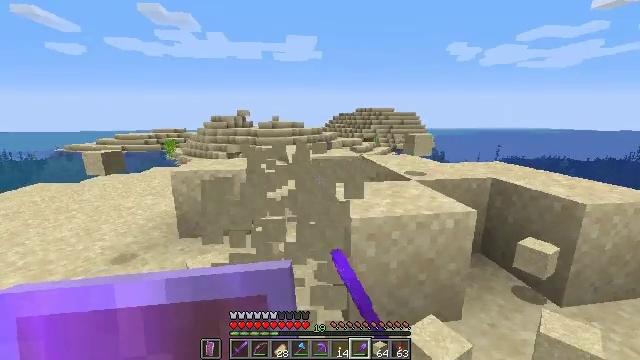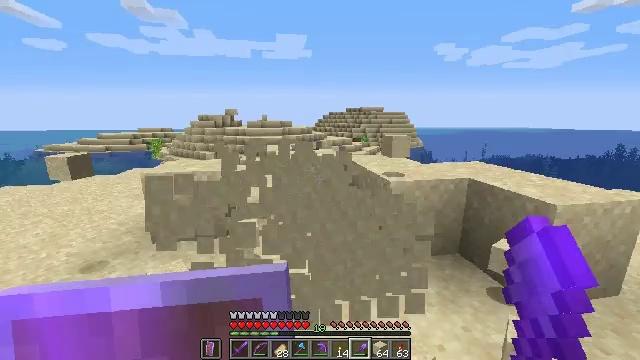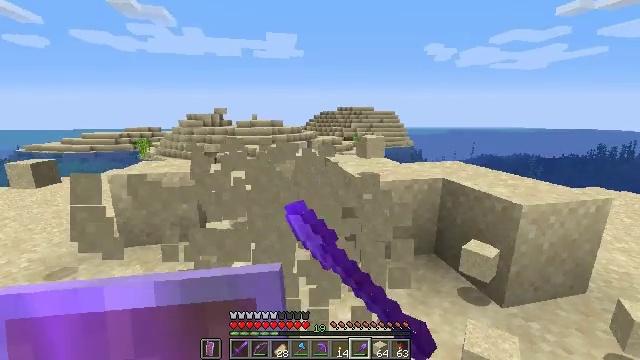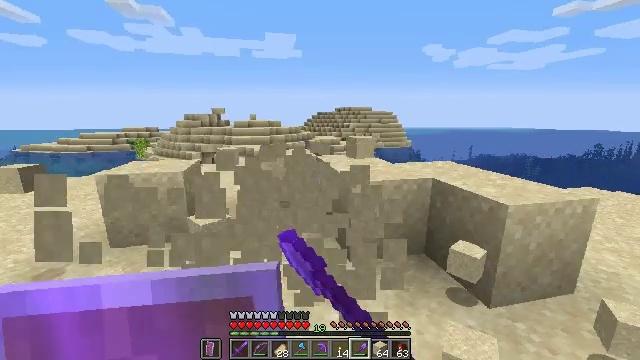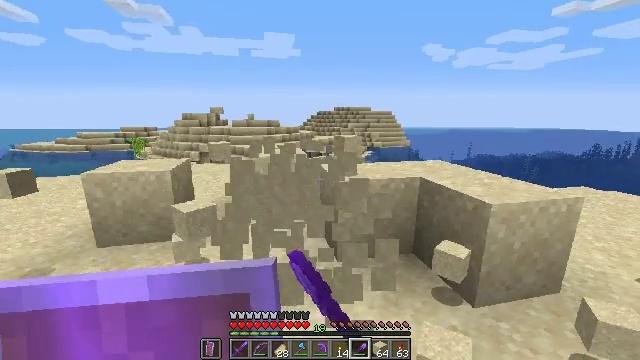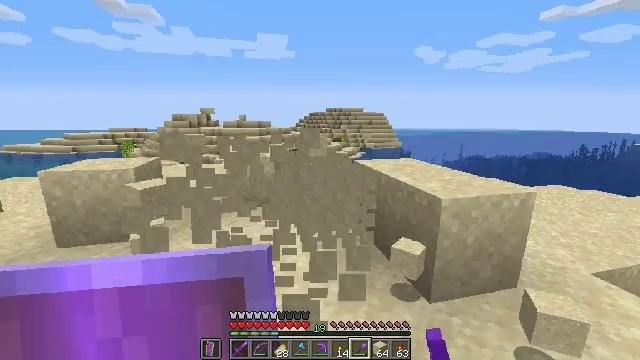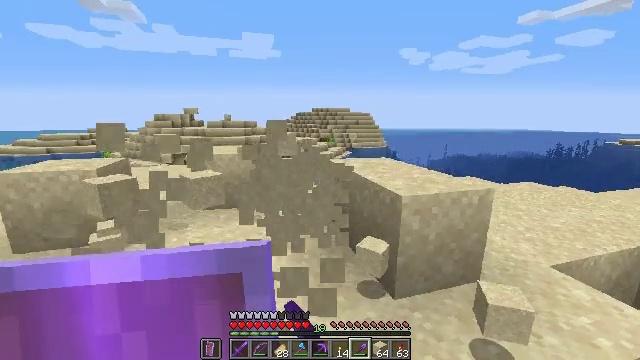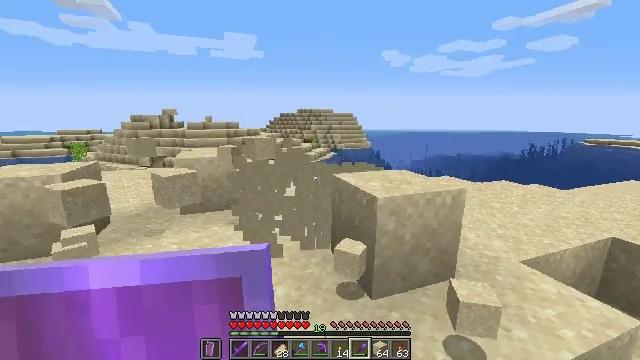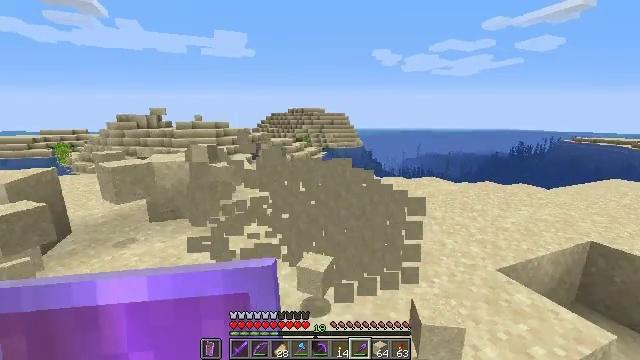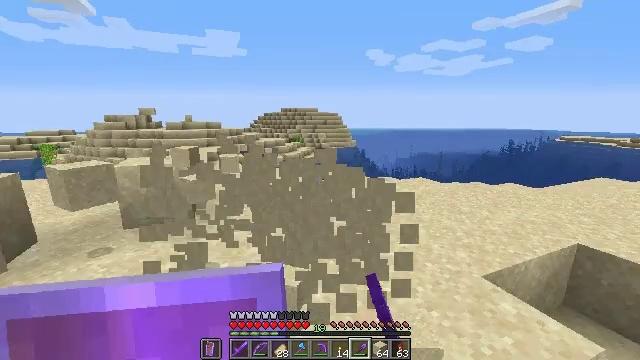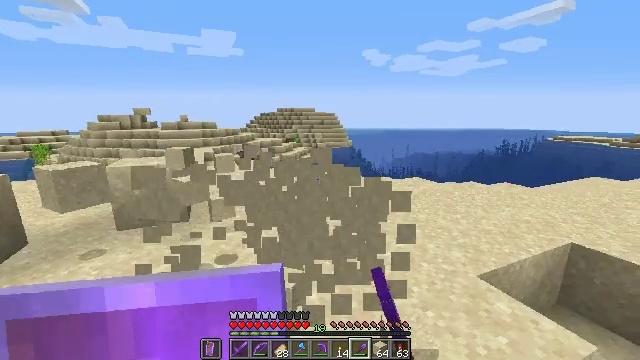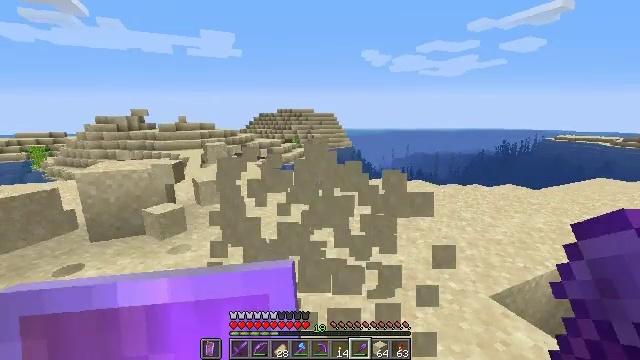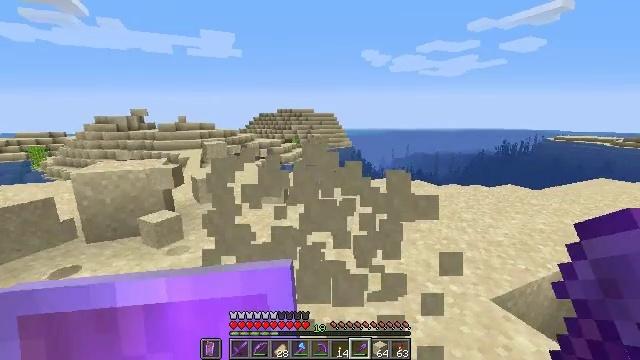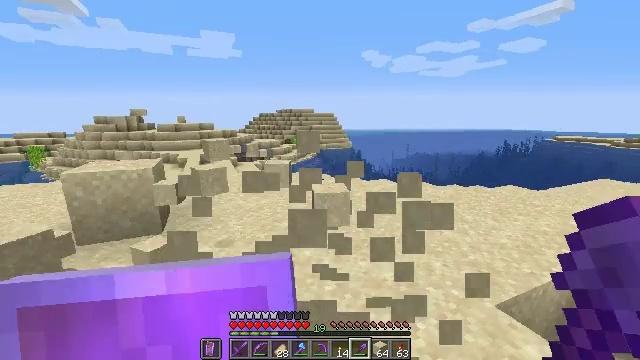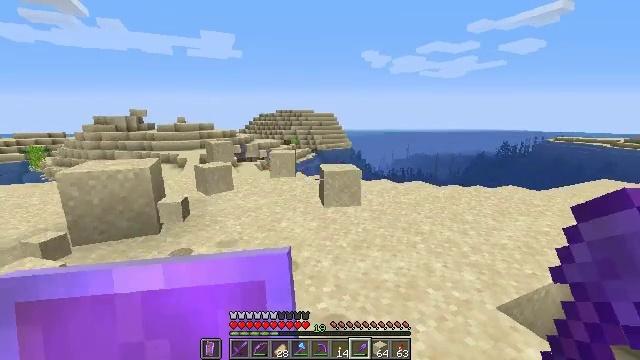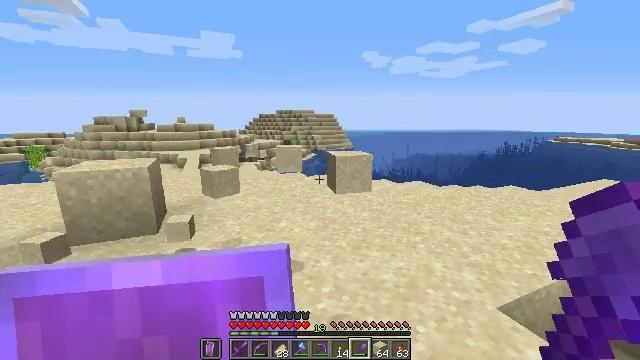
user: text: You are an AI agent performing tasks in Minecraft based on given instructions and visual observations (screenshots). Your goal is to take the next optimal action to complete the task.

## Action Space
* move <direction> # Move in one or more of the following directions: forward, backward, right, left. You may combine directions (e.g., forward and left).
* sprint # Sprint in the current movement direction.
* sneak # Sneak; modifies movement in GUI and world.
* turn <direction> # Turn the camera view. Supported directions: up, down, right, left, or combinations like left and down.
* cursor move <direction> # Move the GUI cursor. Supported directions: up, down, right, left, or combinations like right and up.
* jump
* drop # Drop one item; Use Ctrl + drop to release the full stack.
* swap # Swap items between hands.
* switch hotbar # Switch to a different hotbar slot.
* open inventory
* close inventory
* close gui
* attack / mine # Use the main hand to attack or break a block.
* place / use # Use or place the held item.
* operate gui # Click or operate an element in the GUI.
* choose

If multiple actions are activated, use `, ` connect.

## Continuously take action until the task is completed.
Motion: motion action
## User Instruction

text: Collect sand to make glass.
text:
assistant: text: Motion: move right, turn right, attack / mine
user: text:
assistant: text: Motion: move right, turn right, attack / mine
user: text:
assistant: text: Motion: move right, attack / mine
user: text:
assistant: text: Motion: move right, attack / mine
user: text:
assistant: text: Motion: move right, turn right, attack / mine
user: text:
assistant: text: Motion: move right, turn right, attack / mine
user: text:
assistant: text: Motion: move forward and move right, turn right, attack / mine
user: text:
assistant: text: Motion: move forward and move right, turn right, attack / mine
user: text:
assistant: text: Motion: move forward and move right, turn right, attack / mine
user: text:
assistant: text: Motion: move forward, attack / mine
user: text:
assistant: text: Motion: move forward, attack / mine
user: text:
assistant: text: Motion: attack / mine
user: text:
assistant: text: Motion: no_op
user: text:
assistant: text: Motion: no_op
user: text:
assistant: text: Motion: no_op
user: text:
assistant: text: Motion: turn left
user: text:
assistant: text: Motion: turn left
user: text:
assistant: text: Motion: turn left
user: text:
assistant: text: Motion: no_op
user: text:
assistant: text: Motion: turn left
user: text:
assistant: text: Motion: turn left
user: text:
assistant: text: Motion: move forward, turn left
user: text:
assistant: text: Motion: move forward, turn left
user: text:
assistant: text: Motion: move forward, turn left
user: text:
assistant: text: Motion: move forward
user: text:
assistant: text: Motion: move forward
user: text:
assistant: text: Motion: no_op
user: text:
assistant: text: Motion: no_op
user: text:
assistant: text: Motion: no_op
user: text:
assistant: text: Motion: turn left